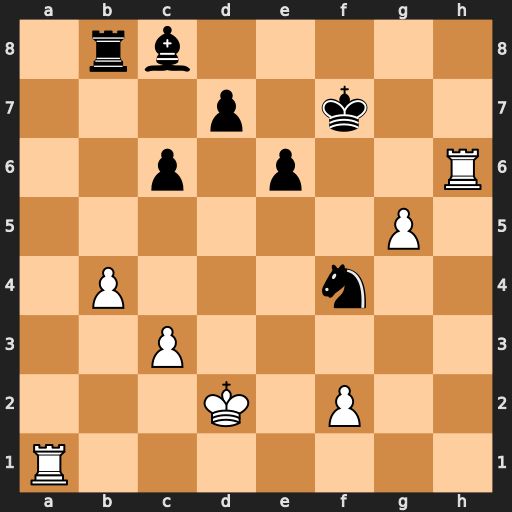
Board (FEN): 1rb5/3p1k2/2p1p2R/6P1/1P3n2/2P5/3K1P2/R7
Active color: w
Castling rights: -
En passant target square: -
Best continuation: Rf6+ Kg8 Rxf4